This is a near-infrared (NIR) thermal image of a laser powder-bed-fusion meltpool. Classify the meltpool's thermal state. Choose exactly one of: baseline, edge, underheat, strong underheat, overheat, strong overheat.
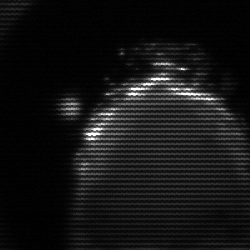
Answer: edge